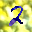
Label: 2